Question: I am trying to solve the Merge K sorted lists
Idea behind the solution:
1. Loop through the list of linkedlists and add each node to the dictionary with the value as key and node as value.
2. In case of duplicate values of linkedlists, add the node as next to the already available key in the dictionary
3. Sort the keys and loop through the dictiory to merge all the linkedlists Problem I am facing:
I am not able to merge back all the linked lists, following is the code:
'''
def mergeKLists(self, lists: List[Optional[ListNode]]) -> Optional[ListNode]:
all={}
if not lists or len(lists)==0:
return None
for node in lists:
while(node!=None):
temp1=ListNode()
temp1.val=node.val
temp1.next = None
if(node.val in all.keys()):
temp = all[temp1.val]
temp.next = temp1
all[node.val]=temp
temp=None
node=node.next
continue
all[node.val]=temp1
node=node.next
s=sorted(all.keys())
disp=[]
sol=ListNode()
dummy = all[s[0]]
# This is where I am really stuck and don't really know what to do
# to merge back all nodes into a single linked list and return the linked list
#I got this solution to merge manually for this particular test case, but I need to put this in a loop to generalize :
sol=ListNode()
dummy=sol
dummy.next = all[s[0]]
dummy = dummy.next.next
dummy.next=all[s[1]]
dummy = dummy.next
dummy.next=all[s[2]]
dummy = dummy.next
dummy.next=all[s[3]]
dummy = dummy.next.next
dummy.next=all[s[4]]
dummy = dummy.next
dummy.next=all[s[5]]
dummy = dummy.next
return sol.next
'''
the dictionary :
'''
all= {1: ListNode{val: 1, next: ListNode{val: 1, next: None}}, 4: ListNode{val: 4, next: ListNode{val: 4, next: None}}, 5: ListNode{val: 5, next: None}, 3: ListNode{val: 3, next: None}, 2: ListNode{val: 2, next: None}, 6: ListNode{val: 6, next: None}}
'''
<URL>
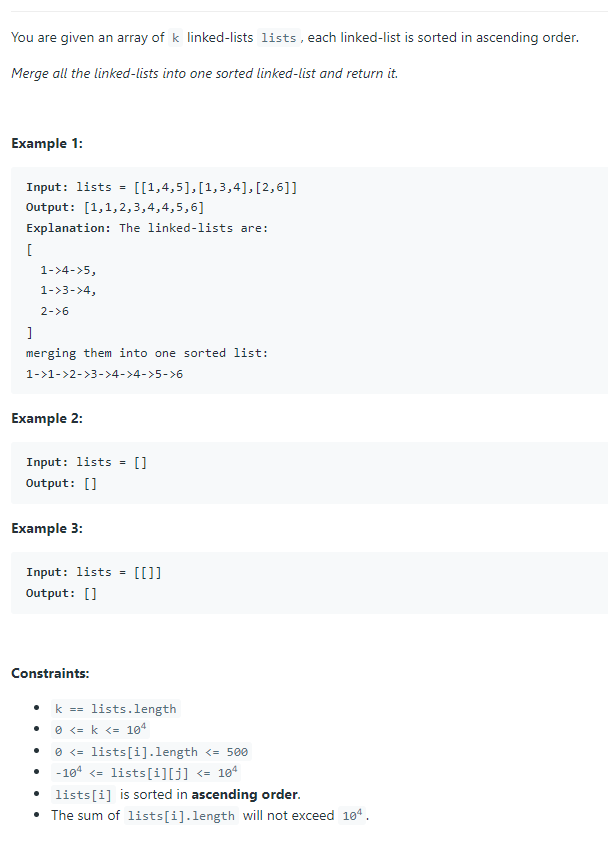
Answer: Your solution ended up in an infinite loop because of this 'dummy = all[i].next'. It will never become 'None' and the loop will never end.
You can use below code for creating a linked list from the dict
'''
dummy = sol = ListNode()
for key in sorted(all):
dummy.next = all[key]
while dummy.next:
dummy = dummy.next
sol = sol.next
'''